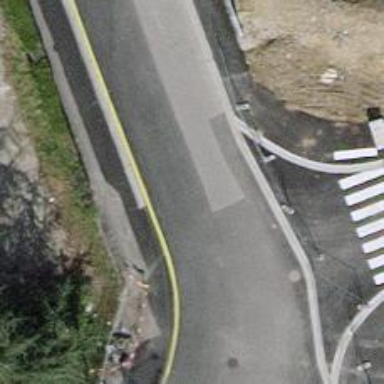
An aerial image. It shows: Uncontrolled zebra crossing on the road.